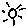
Label: sun